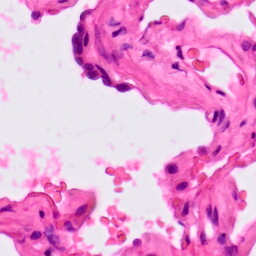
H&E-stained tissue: Lung